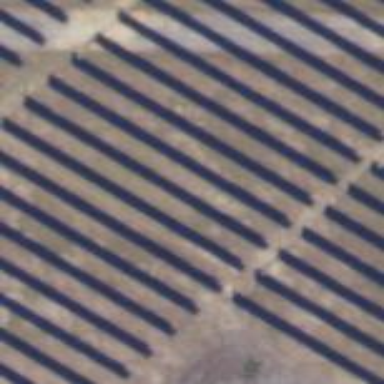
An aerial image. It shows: Solar power generator utilizing photovoltaic technology with solar photovoltaic panels.